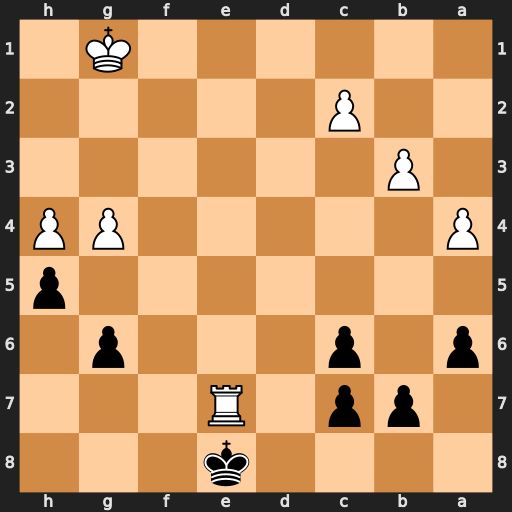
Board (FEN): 4k3/1pp1R3/p1p3p1/7p/P5PP/1P6/2P5/6K1
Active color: b
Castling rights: -
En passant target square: -
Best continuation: Kxe7 gxh5 gxh5